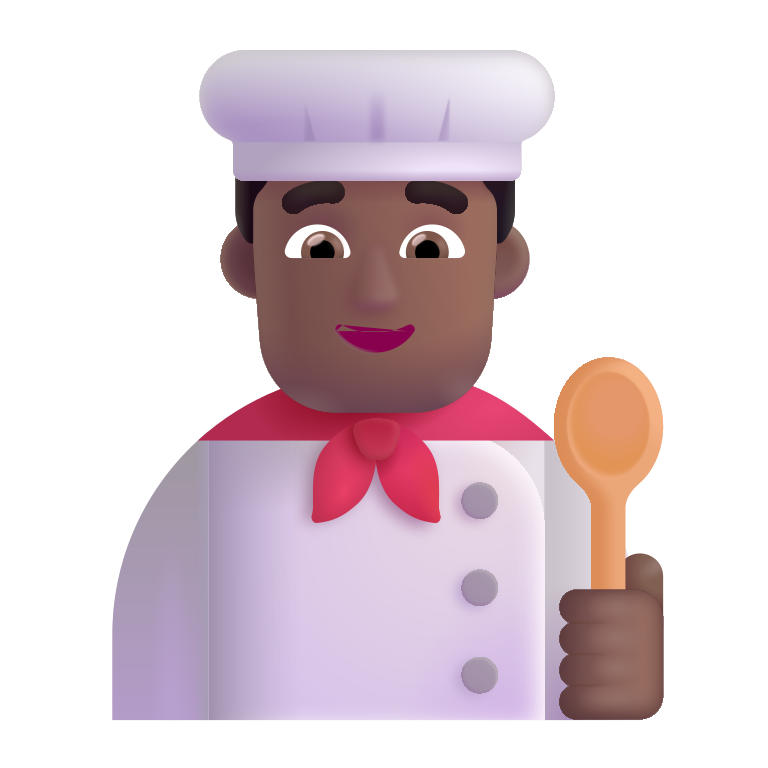
man cook color  dark